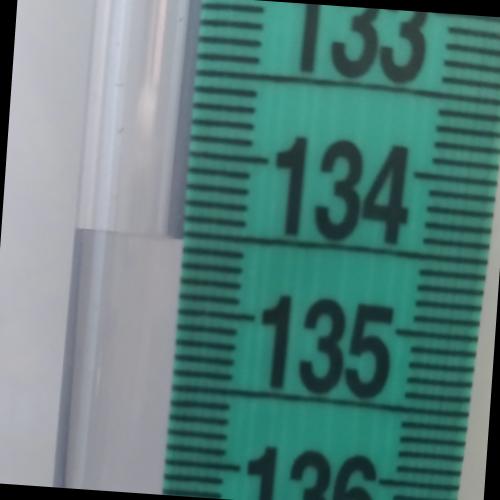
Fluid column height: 134.5 cm